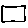
Label: square